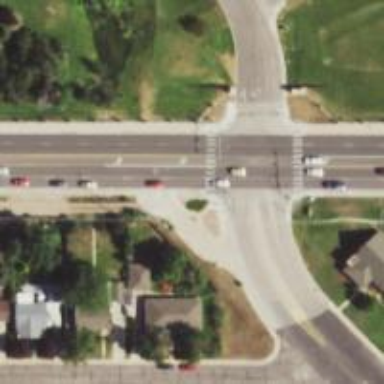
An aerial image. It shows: Footway crossing with zebra markings.